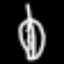
Label: leaf